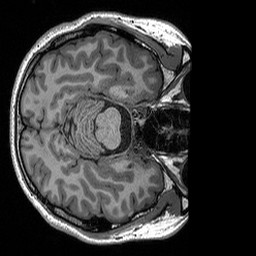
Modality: T1w
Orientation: axial
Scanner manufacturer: siemens
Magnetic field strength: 3 T
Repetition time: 2.3 s
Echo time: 0.00298 s